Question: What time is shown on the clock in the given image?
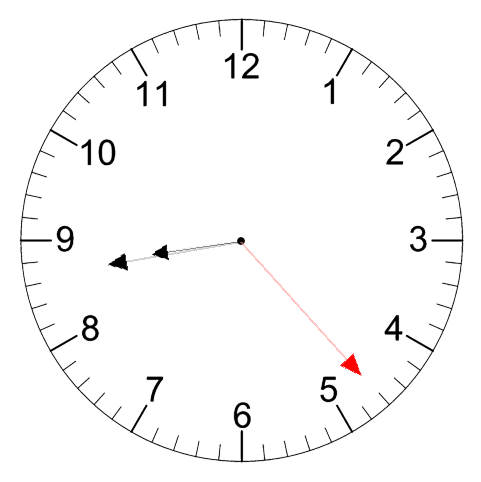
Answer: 08:43:23